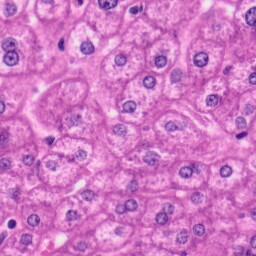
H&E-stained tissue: Liver